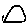
Label: triangle